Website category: university
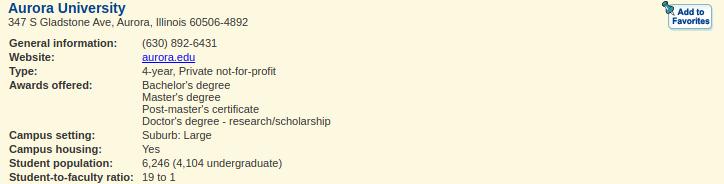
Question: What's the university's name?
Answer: Aurora University

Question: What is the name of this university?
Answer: Aurora University

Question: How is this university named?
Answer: Aurora University

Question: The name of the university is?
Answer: Aurora University

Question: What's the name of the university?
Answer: Aurora University

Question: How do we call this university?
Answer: Aurora University

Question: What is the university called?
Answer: Aurora University

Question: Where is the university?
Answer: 347 S Gladstone Ave, Aurora, Illinois 60506-4892

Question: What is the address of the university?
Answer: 347 S Gladstone Ave, Aurora, Illinois 60506-4892

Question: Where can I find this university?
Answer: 347 S Gladstone Ave, Aurora, Illinois 60506-4892

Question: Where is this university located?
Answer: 347 S Gladstone Ave, Aurora, Illinois 60506-4892

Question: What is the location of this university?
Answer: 347 S Gladstone Ave, Aurora, Illinois 60506-4892

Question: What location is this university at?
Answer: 347 S Gladstone Ave, Aurora, Illinois 60506-4892

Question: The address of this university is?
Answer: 347 S Gladstone Ave, Aurora, Illinois 60506-4892

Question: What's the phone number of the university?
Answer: (630) 892-6431

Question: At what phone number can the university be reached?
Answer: (630) 892-6431

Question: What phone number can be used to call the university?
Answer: (630) 892-6431

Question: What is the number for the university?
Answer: (630) 892-6431

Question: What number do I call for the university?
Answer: (630) 892-6431

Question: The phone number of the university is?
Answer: (630) 892-6431

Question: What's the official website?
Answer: aurora.edu

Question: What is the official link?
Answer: aurora.edu

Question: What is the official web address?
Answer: aurora.edu

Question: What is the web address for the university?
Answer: aurora.edu

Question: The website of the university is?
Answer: aurora.edu

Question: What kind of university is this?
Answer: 4-year, Private not-for-profit

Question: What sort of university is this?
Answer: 4-year, Private not-for-profit

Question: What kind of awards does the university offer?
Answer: Bachelor's degree Master's degree Post-master's certificate Doctor's degree - research/scholarship

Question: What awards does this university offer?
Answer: Bachelor's degree Master's degree Post-master's certificate Doctor's degree - research/scholarship

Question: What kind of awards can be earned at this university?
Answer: Bachelor's degree Master's degree Post-master's certificate Doctor's degree - research/scholarship

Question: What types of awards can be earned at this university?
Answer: Bachelor's degree Master's degree Post-master's certificate Doctor's degree - research/scholarship

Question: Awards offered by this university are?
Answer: Bachelor's degree Master's degree Post-master's certificate Doctor's degree - research/scholarship

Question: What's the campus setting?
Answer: Suburb: Large

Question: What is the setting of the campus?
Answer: Suburb: Large

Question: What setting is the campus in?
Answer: Suburb: Large

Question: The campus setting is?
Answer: Suburb: Large

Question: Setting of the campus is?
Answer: Suburb: Large

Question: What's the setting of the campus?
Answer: Suburb: Large

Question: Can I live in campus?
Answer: Yes

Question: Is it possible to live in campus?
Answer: Yes

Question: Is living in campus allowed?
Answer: Yes

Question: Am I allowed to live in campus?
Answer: Yes

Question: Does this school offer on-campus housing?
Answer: Yes

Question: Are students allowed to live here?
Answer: Yes

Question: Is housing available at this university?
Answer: Yes

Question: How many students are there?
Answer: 6,246 (4,104 undergraduate)

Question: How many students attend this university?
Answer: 6,246 (4,104 undergraduate)

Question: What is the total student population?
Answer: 6,246 (4,104 undergraduate)

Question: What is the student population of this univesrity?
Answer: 6,246 (4,104 undergraduate)

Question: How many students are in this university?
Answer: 6,246 (4,104 undergraduate)

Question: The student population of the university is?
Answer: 6,246 (4,104 undergraduate)

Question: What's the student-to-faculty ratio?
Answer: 19 to 1

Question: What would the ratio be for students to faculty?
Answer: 19 to 1

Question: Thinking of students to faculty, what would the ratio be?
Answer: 19 to 1

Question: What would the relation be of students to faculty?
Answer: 19 to 1

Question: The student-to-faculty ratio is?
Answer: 19 to 1

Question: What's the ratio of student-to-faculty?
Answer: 19 to 1

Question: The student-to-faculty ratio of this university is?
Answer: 19 to 1